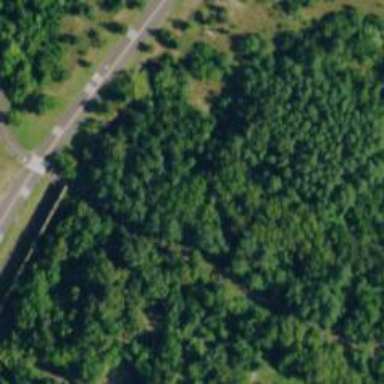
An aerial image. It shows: Asphalt cycleway.